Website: macys
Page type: account-selection
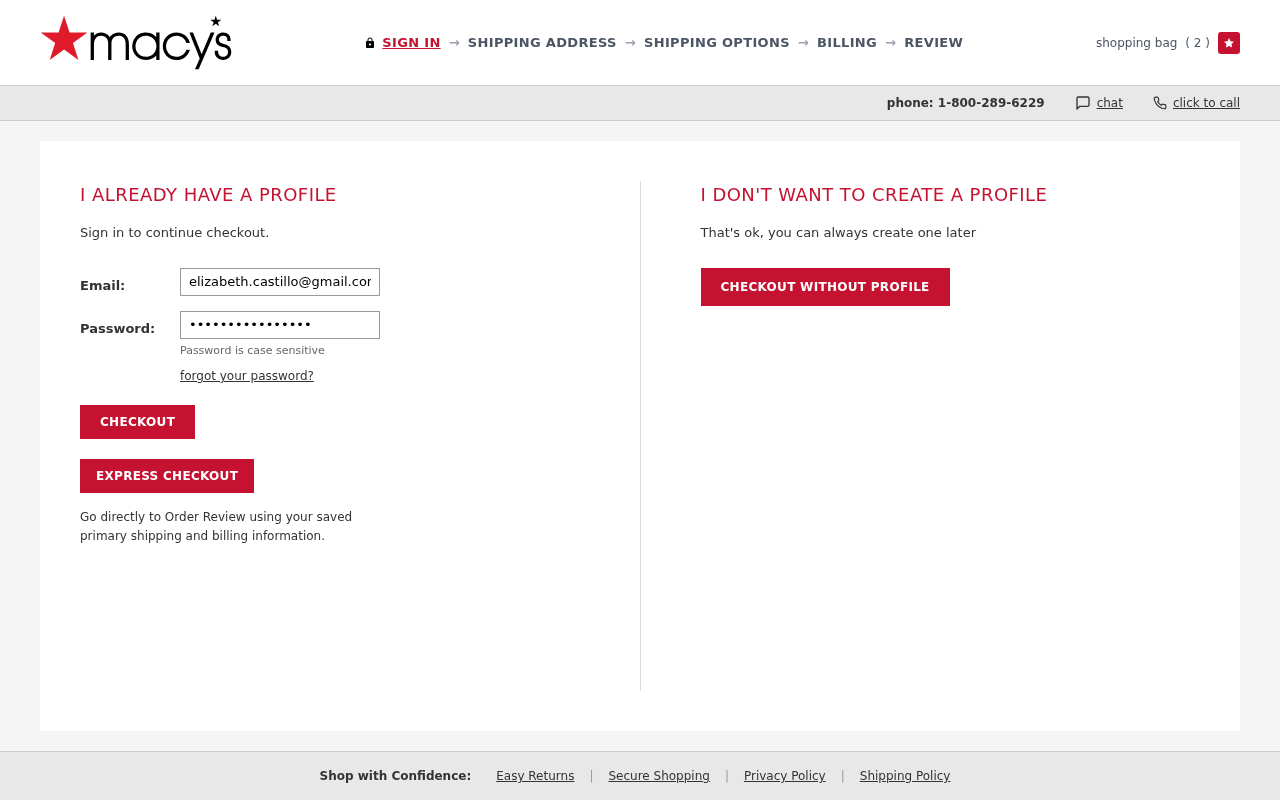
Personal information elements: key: PII_EMAIL
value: elizabeth.castillo@gmail.com
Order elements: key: ORDER_NUM_ITEMS
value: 2